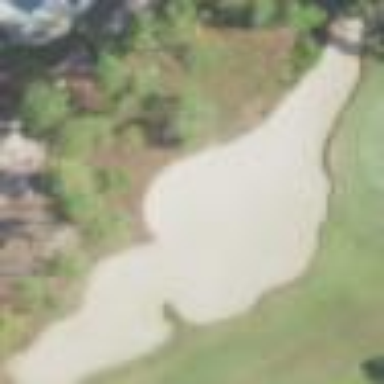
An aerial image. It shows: Golf bunker filled with sandy terrain.